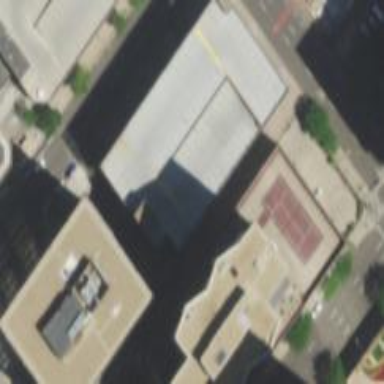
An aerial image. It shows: Building with brown roof. The brown color adds warm touch to the structure.